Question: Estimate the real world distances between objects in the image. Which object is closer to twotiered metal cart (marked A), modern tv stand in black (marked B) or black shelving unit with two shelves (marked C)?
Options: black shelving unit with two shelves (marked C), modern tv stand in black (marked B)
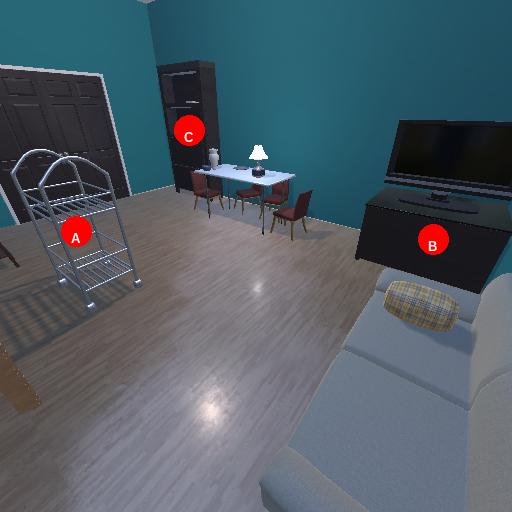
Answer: black shelving unit with two shelves (marked C)